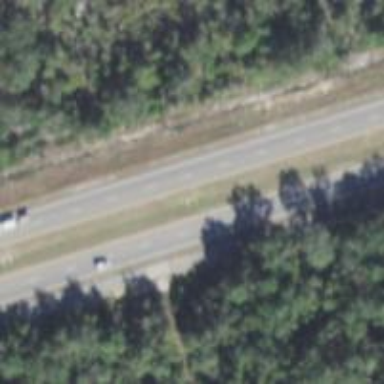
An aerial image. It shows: Expressway with asphalt surface classified as trunk highway.